Field crop: tomato
Growth stage: 2
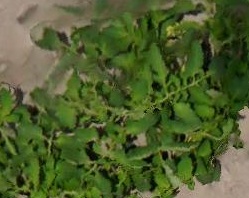
Species: tomato